Question: I have a form with 6 buttons. These buttons serve to increase/decrease tha value of the respective textbox. Now I'm trying to "animate" the buttons. I want to get another effect on the button when the mouse is over him.

To do that, I have two diferent images in Resources and I am doing this code:
'''
private void btnHoursDown_MouseHover(object sender, EventArgs e) {
btnHoursDown.Image = Game_Helper.Properties.Resources.DownHover;
}
private void btnHoursDown_MouseLeave(object sender, EventArgs e) {
btnHoursDown.Image = Game_Helper.Properties.Resources.Down;
}
'''
This works fine. My question is: it wouldn't be wise to create a class (ButtonBehaviour.cs) and put this code in that class?
So I would have something like this:
'''
ButtonBehaviour buttonBehaviour = new ButtonBehaviour();
private void btnHoursDown_MouseHover(object sender, EventArgs e) {
buttonBehaviour.buttonDownHover();
}
private void btnHoursDown_MouseLeave(object sender, EventArgs e) {
buttonBehaviour.buttonDownLeave();
}
'''
And the class should be:
'''
public class ButtonBehaviour {
public void buttonDownHover() {
// code
}
public void buttonDownLeave() {
// code
}
}
'''
How can I create this Class Behaviour and make the buttons adapt this Behaviour?
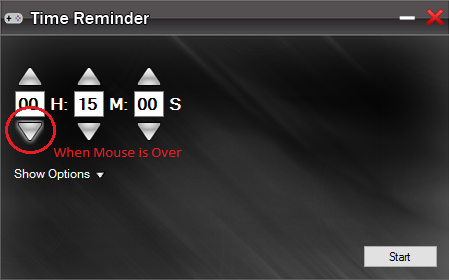
Answer: if one effect should be applied for all buttons, try to add the same event handlers to them
'''
private void btn_MouseHover(object sender, EventArgs e)
{
(sender as Button).Image = Game_Helper.Properties.Resources.DownHover;
}
private void btn_MouseLeave(object sender, EventArgs e)
{
(sender as Button).Image = Game_Helper.Properties.Resources.Down;
}
'''
button which raised event is available via 'sender' variable
this way you avoid code duplication for every button. creating a 'ButtonBehaviour' or 'CustomButton' is probably an over-engineering unless you need them in many forms